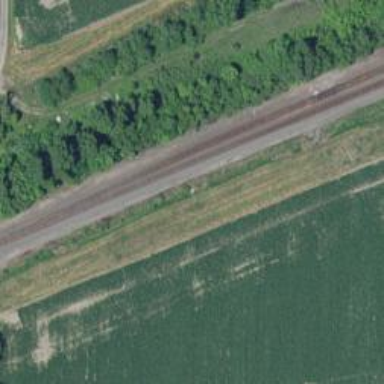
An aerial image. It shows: Railway siding for service.